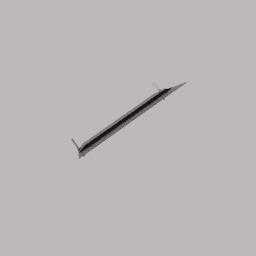
Label: electronics